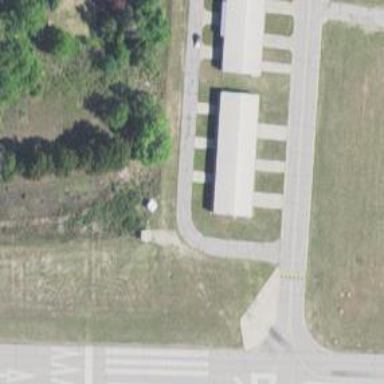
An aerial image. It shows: View of taxiway at the airport.